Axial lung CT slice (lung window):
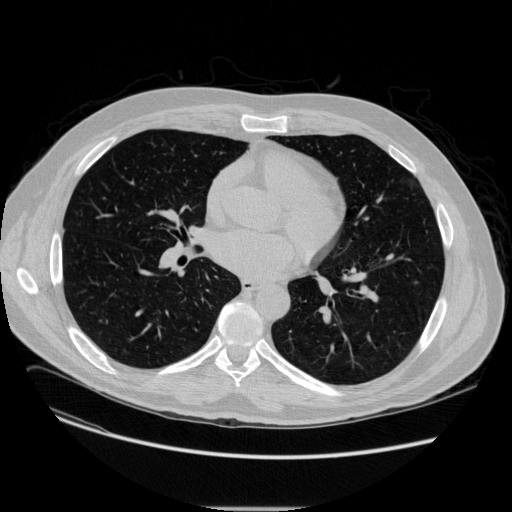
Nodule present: no